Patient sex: F
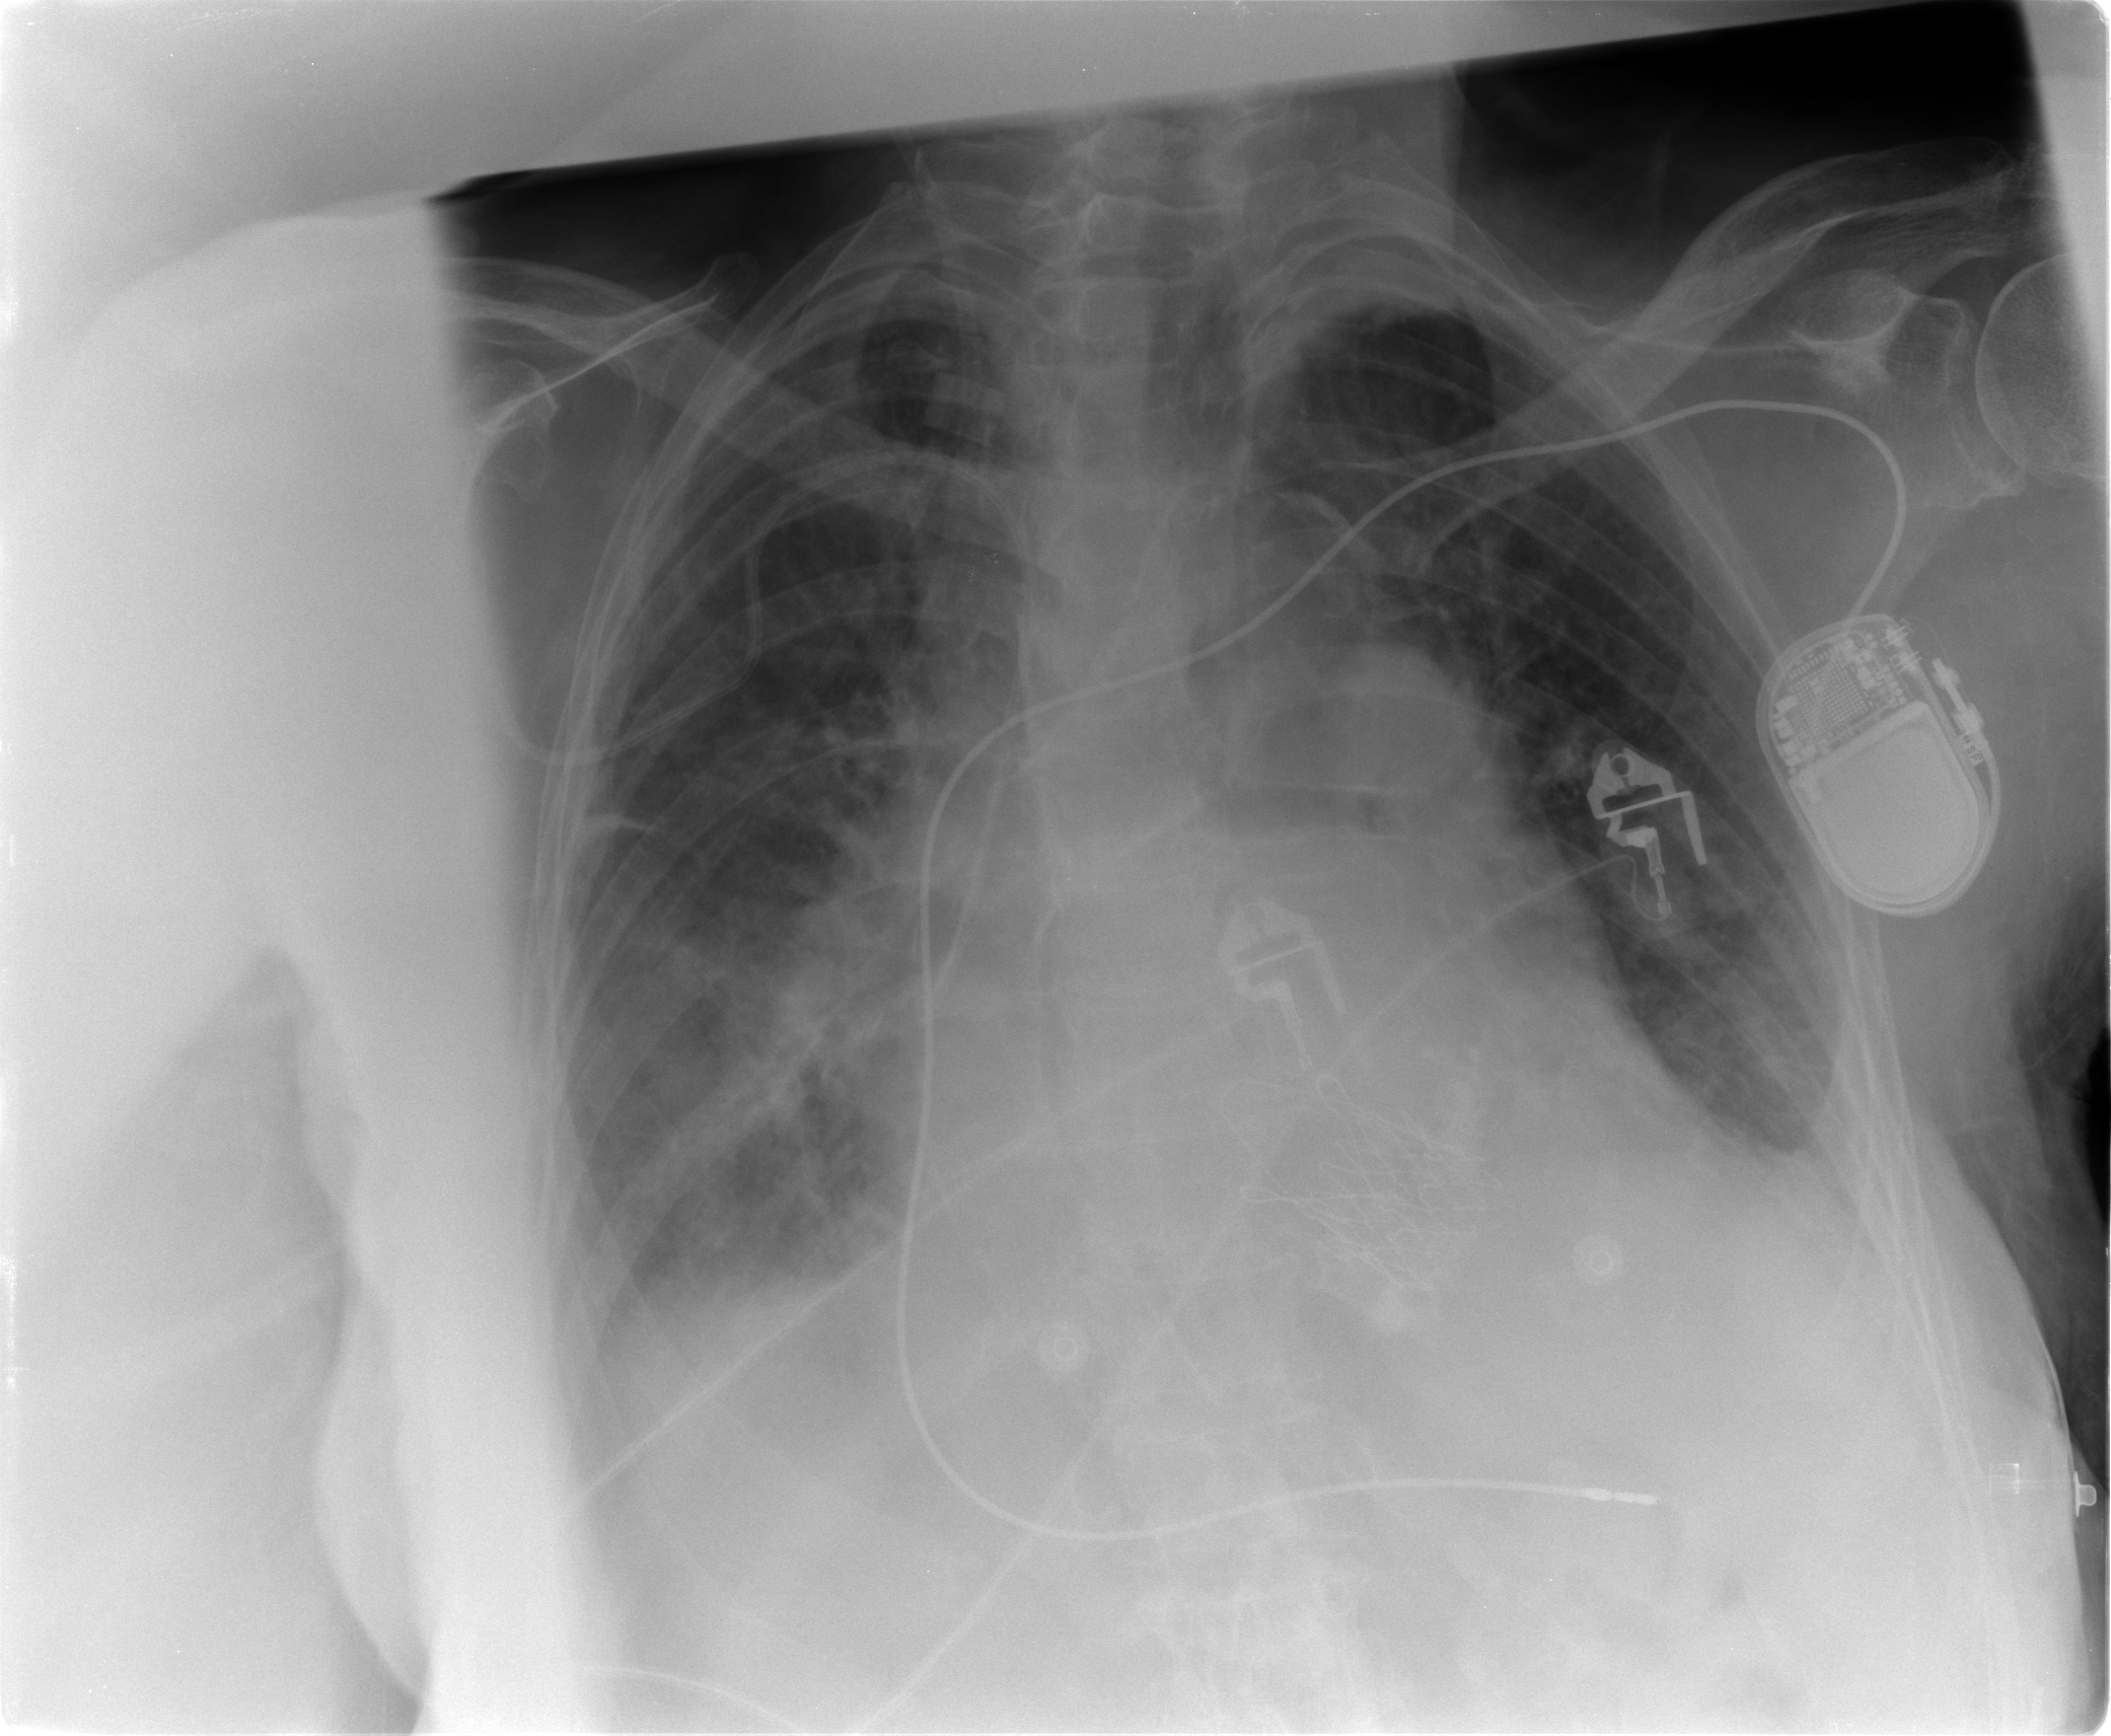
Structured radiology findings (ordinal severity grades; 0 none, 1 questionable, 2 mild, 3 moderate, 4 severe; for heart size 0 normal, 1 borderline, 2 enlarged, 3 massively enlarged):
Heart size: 2
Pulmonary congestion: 2
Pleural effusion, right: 2
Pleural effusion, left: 2
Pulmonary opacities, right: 2
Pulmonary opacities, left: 0
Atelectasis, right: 2
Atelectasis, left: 2